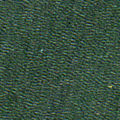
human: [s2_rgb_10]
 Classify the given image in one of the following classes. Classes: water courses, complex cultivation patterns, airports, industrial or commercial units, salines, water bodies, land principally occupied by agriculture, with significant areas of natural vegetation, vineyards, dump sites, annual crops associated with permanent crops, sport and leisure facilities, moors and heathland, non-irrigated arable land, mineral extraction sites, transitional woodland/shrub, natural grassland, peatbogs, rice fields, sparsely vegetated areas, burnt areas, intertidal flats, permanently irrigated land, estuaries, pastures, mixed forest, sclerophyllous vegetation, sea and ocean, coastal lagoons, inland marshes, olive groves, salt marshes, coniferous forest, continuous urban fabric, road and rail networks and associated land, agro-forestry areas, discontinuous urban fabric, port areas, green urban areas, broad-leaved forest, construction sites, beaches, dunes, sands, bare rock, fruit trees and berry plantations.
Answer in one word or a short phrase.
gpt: sea and ocean